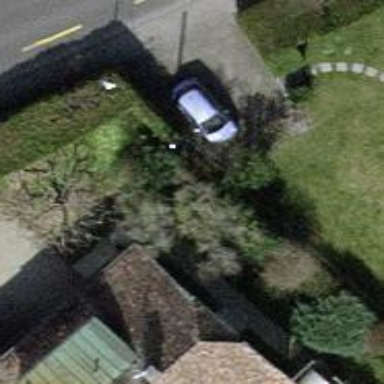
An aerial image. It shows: Hedge acting as barrier.